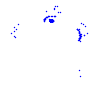
Particle: kaon